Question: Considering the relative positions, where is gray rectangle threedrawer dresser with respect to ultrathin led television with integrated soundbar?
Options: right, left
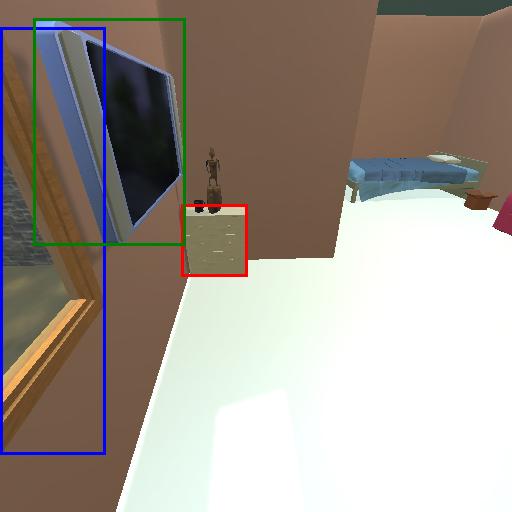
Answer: right